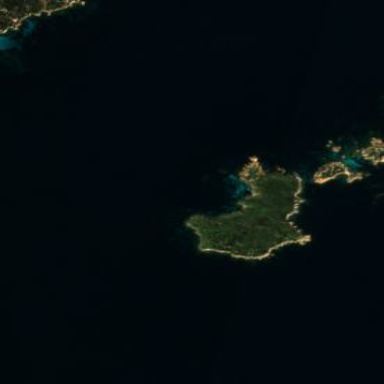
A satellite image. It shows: Islet along the natural coastline.